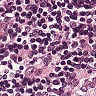
Metastatic tissue present: no